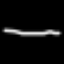
Label: line